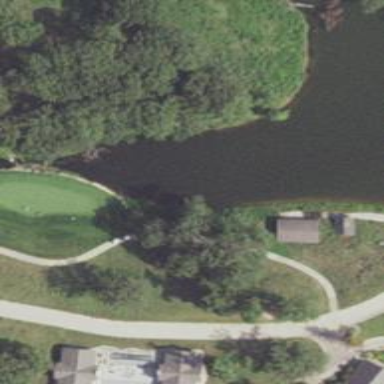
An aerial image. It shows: Picturesque scene of golf course with lateral water hazard.